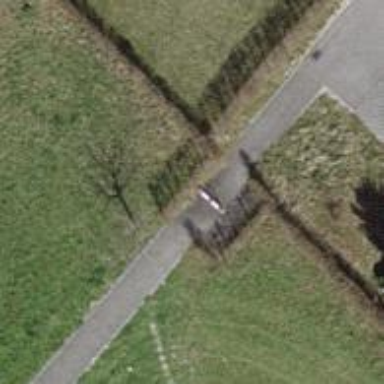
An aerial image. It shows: Cycle barrier.